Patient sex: M
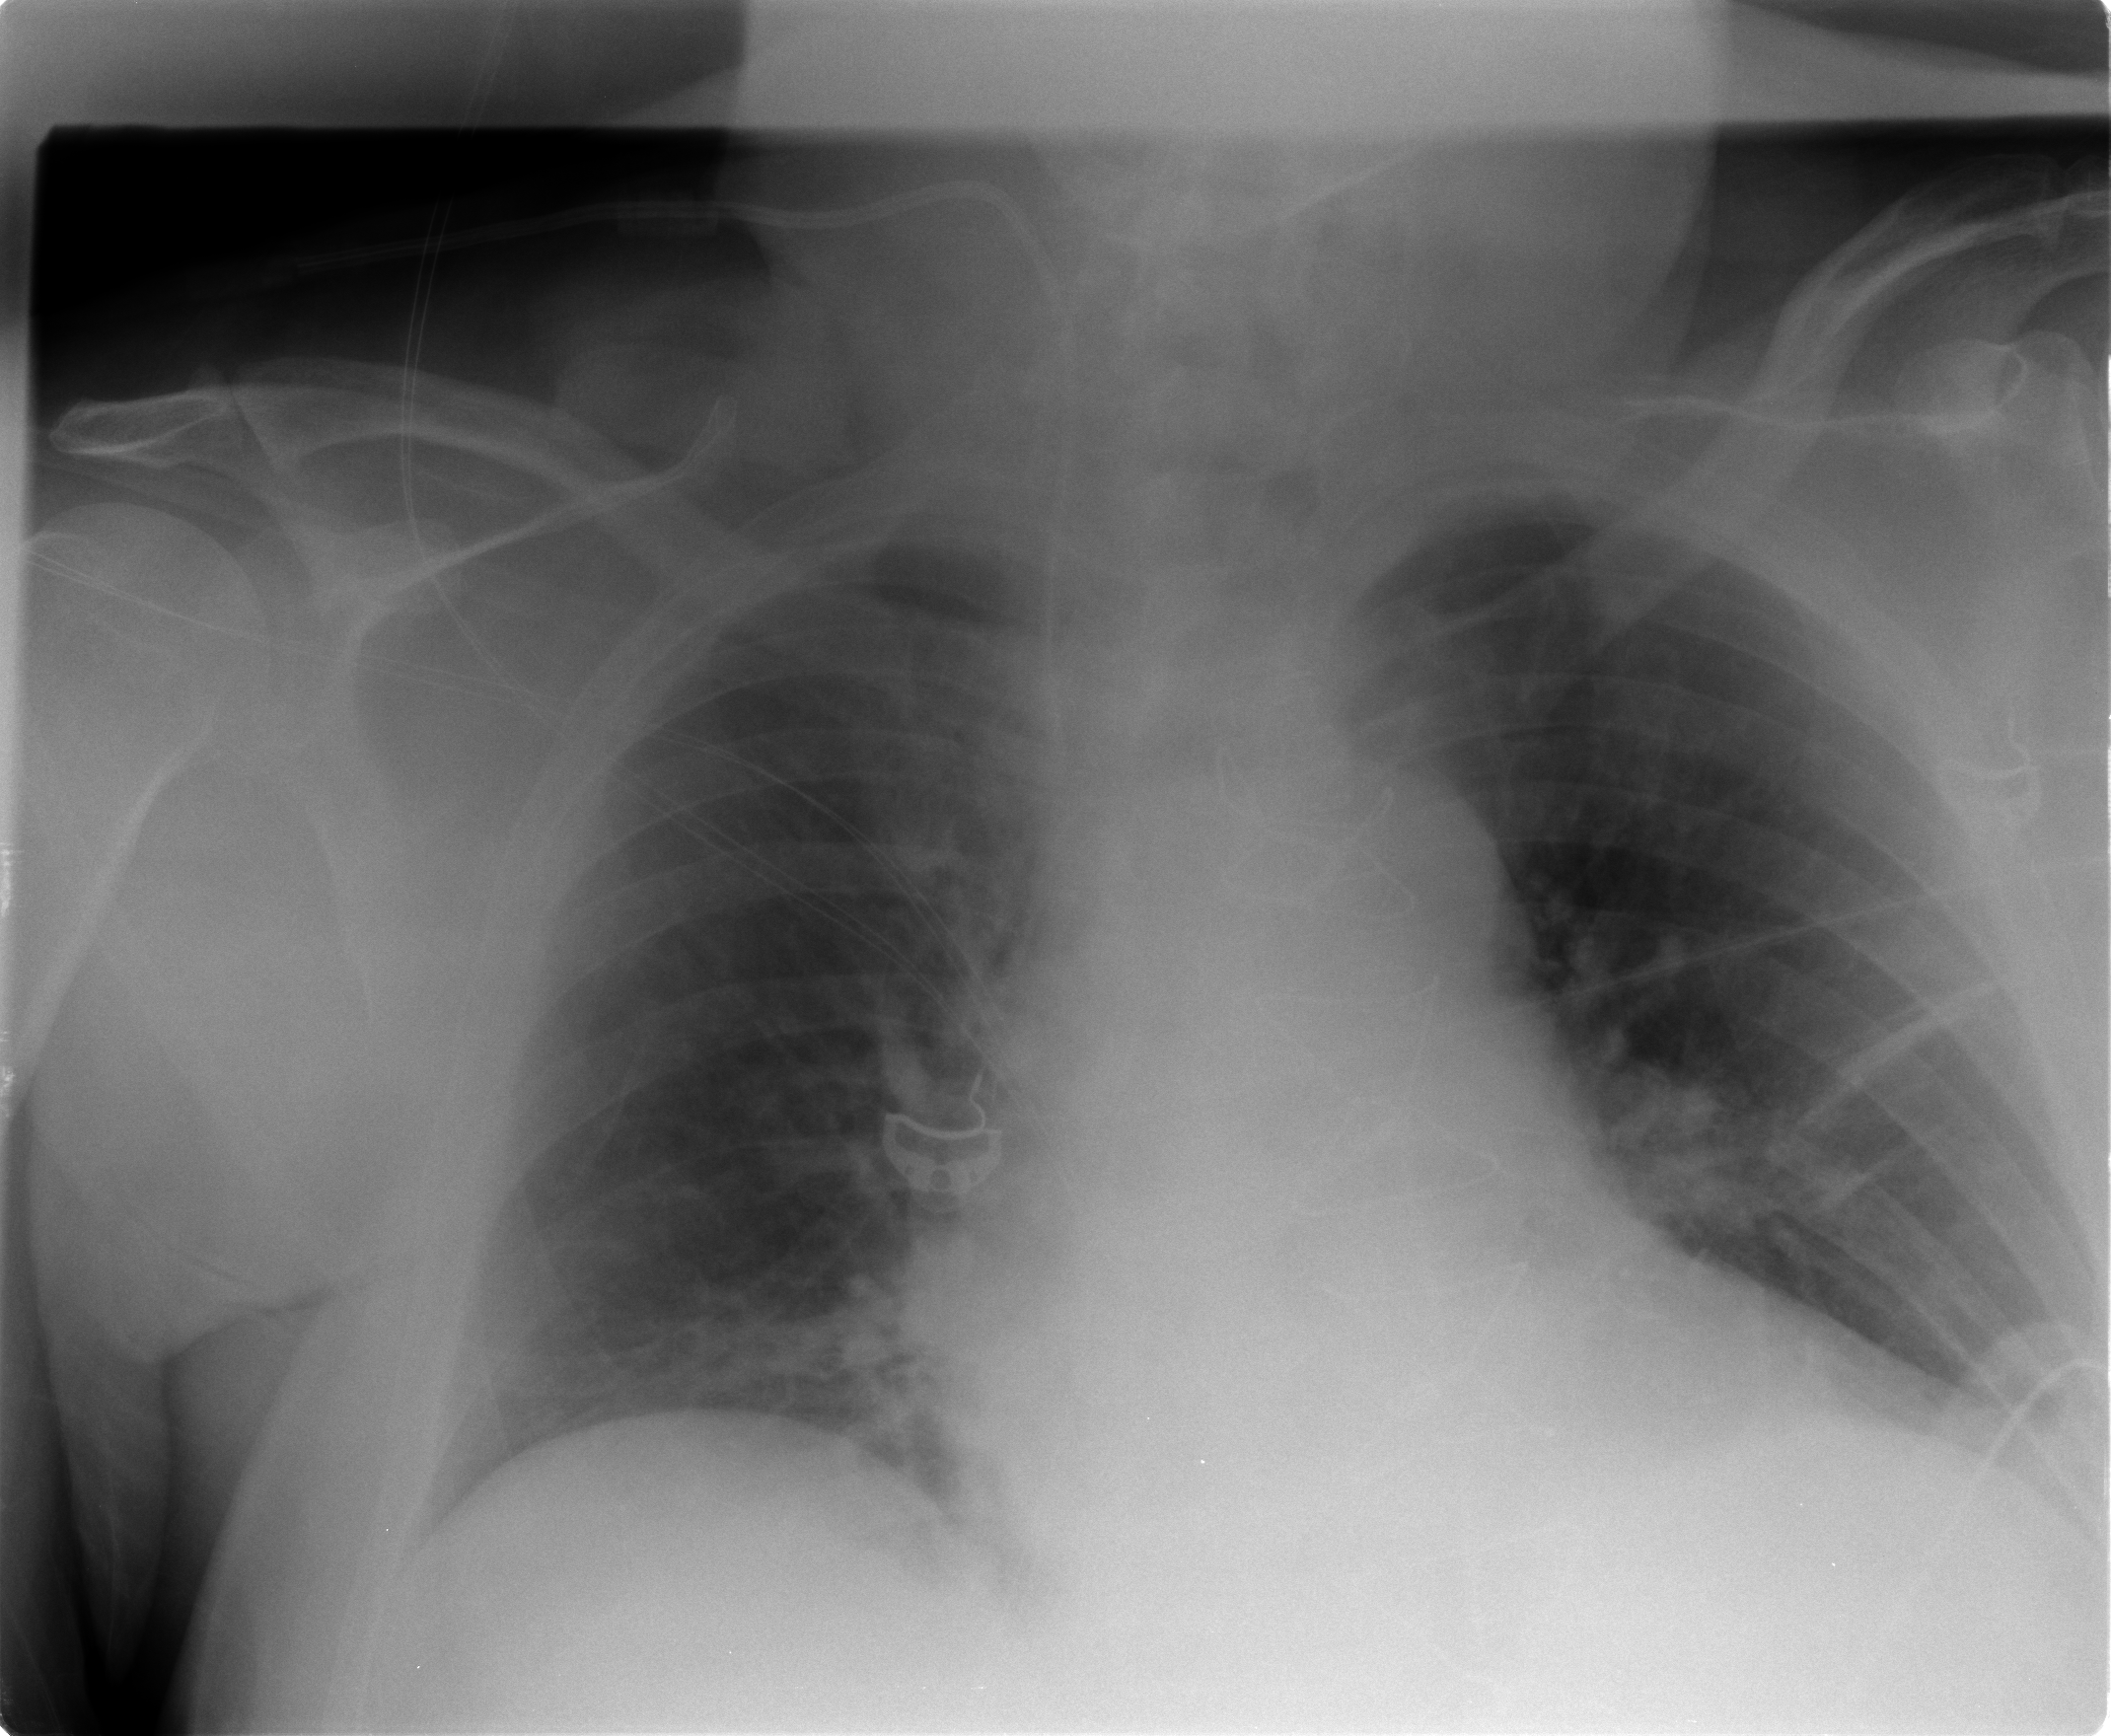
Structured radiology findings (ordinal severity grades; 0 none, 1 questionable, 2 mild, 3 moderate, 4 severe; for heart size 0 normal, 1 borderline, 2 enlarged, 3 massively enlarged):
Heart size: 2
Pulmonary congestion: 2
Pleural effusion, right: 0
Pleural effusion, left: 0
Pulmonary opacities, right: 0
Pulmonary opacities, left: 0
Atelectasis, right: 0
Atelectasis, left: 2